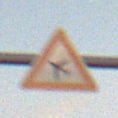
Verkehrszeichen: FlugbetriebRechts
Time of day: SunriseSunset
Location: Outdoor (Nature)
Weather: PartlyCloudy
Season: NotSpecified
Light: Natural